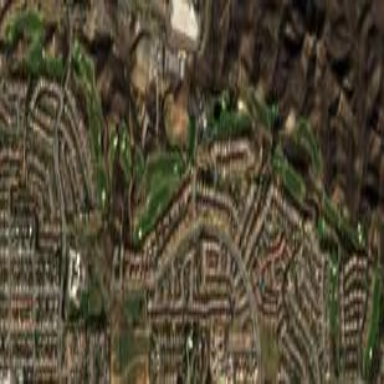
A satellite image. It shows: Golf course.